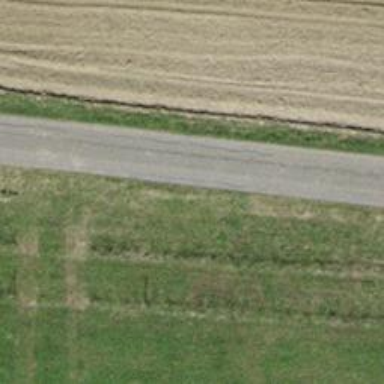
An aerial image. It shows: Asphalt track with grade1 tracktype.